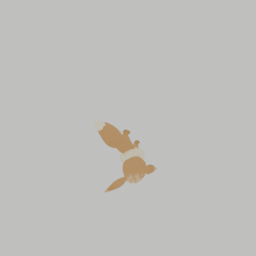
Label: animals